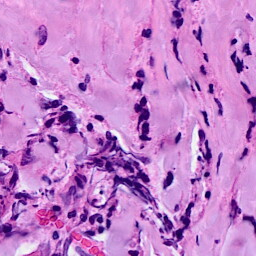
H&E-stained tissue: Breast